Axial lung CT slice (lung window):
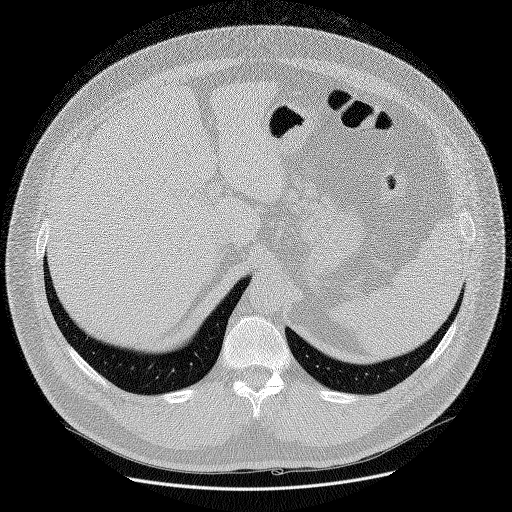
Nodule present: no